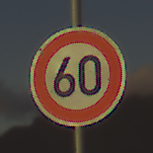
Verkehrszeichen: Geschwindigkeit60
Umgebung: Outdoor, RoadRail
Tageszeit: SunriseSunset
Wetter: PartlyCloudy
Licht: Natural
Jahreszeit: NotSpecified
Kontrast: HighContrast